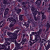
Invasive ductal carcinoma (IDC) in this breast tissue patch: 1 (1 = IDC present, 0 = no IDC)